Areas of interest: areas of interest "Guangdian Oscars Film and TV City"
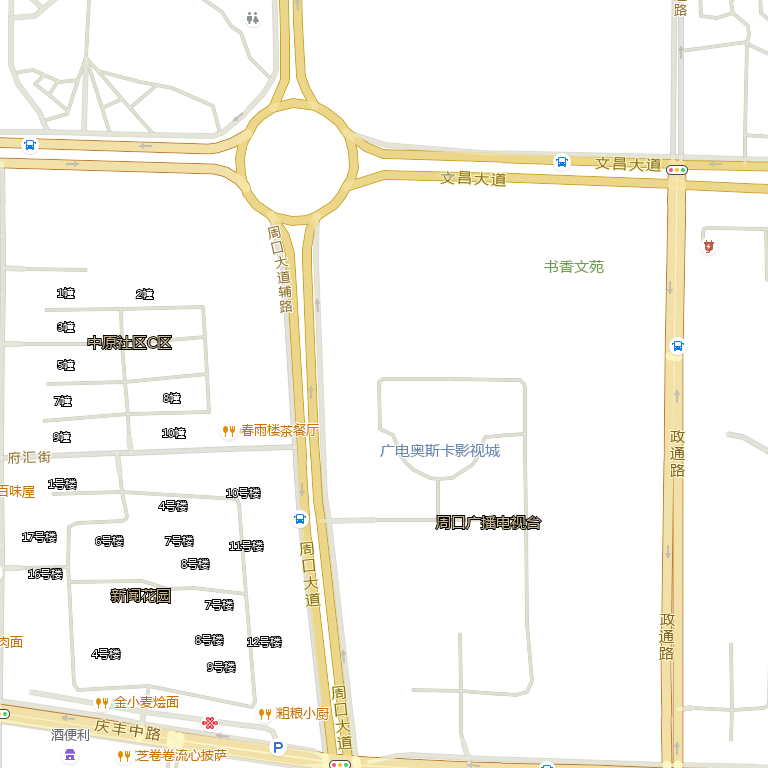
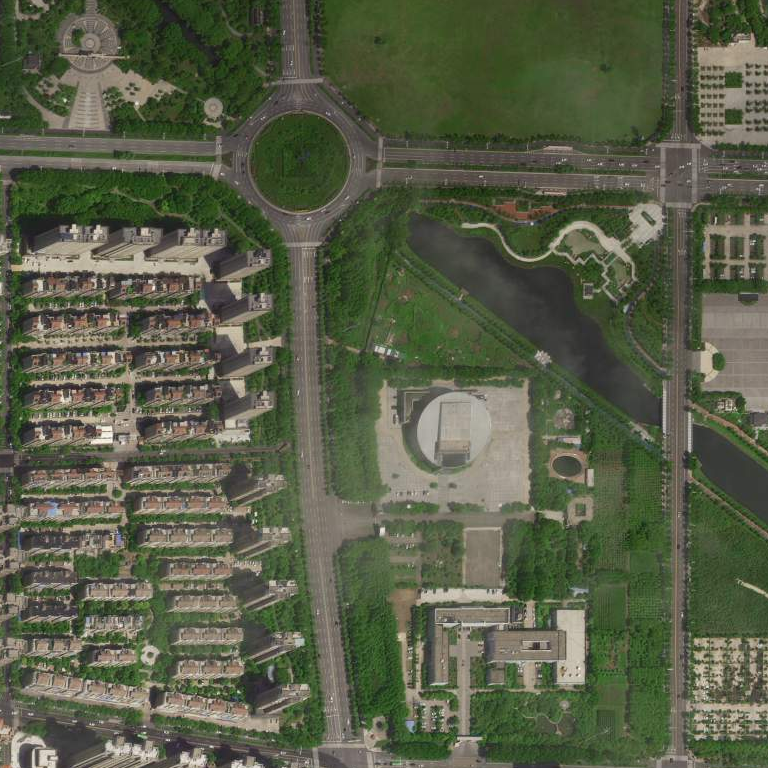